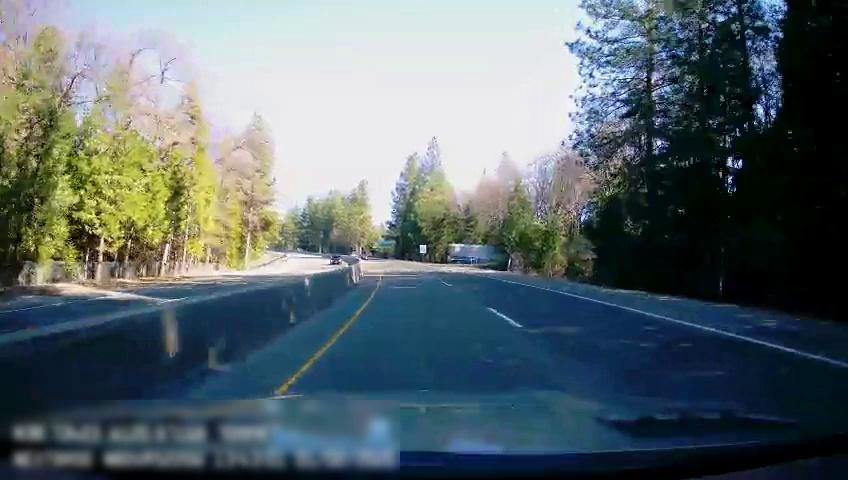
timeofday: Day
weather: Sunny
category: Drivable Space
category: Drivable Space
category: Vehicles | Car
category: Lanes | Alternate Lane
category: Lanes | Current Lane
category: Lanes | Alternate Lane
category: Lanes | Opposite Lane